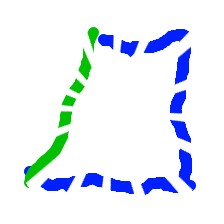
Shape: trapezoid